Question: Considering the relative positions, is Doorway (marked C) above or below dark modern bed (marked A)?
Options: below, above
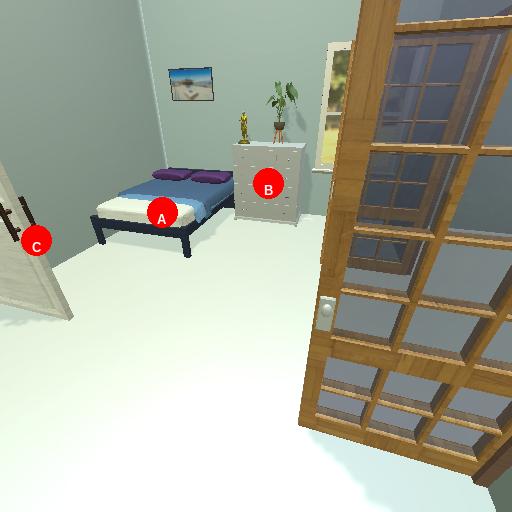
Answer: below